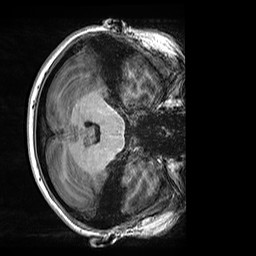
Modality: T1w
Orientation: axial
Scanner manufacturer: siemens
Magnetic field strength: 3 T
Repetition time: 2.5 s
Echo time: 0.00299 s